Interaction volume radius: 5 \u00c5
Interaction volume height: 30 \u00c5
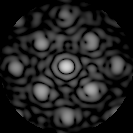
Disorder parameter: 0.3019